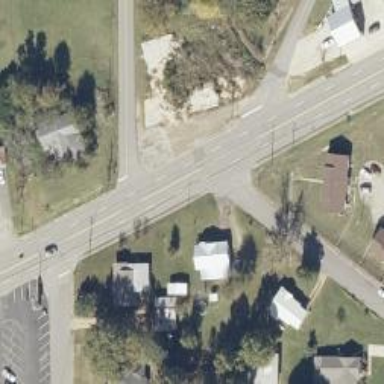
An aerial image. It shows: Road with stop sign.